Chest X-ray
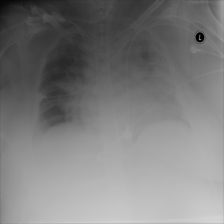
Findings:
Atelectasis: negative
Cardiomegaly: negative
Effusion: negative
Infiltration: positive
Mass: negative
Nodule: negative
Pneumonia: negative
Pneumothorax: negative
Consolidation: negative
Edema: negative
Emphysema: negative
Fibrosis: negative
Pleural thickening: negative
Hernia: negative